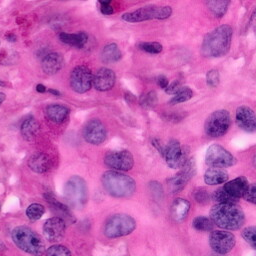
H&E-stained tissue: Pancreatic